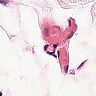
Metastatic tissue present: no